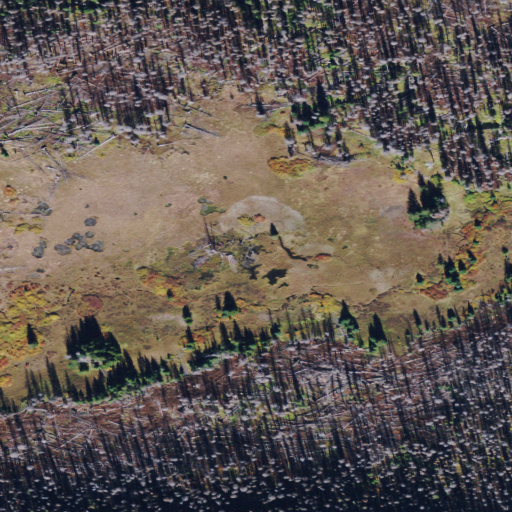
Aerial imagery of plain(s) in Montana named Gold Creek Meadows containing grassland, woody wetlands, shrub, evergreen forest, and herbaceous wetlands